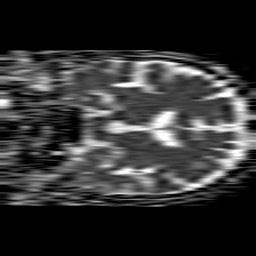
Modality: ADC
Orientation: coronal
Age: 70
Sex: male
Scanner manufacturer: philips
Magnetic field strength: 1.5 T
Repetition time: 4.6 s
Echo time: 0.08631 s